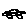
Label: car